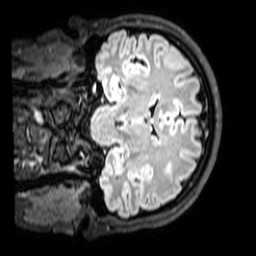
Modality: T1w
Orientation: coronal
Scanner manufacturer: philips
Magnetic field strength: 3 T
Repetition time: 4.8 s
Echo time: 0.2586 s